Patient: sex M, age 55
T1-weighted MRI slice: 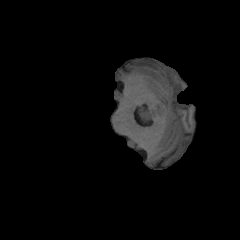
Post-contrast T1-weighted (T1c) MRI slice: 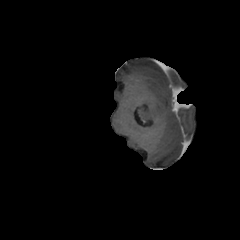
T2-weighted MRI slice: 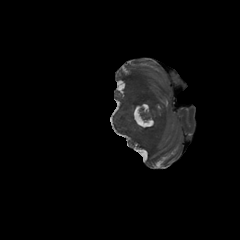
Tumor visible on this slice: no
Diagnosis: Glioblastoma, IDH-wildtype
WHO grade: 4